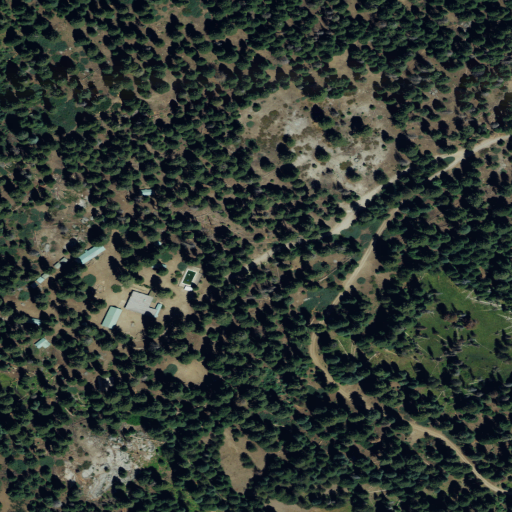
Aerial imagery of plain(s) in California named Beartrap Meadow containing evergreen forest, open development, and medium intensity development